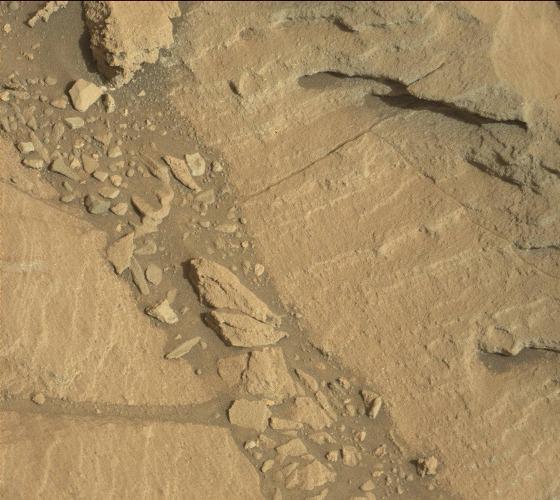
Terrain classes present: Bedrock, Gravel / Sand / Soil, Rock, Shadow